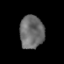
Tissue: prostate
Cell type: Epithelial cells
Senescence score: 0.2646
Nuclear area (px): 791
Mean DAPI intensity: 107.459